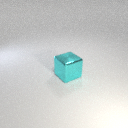
large cyan metal cube